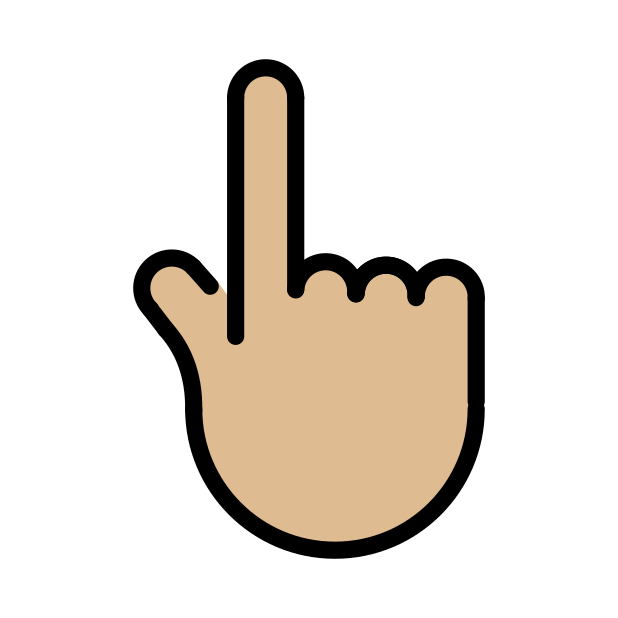
backhand index pointing up: medium-light skin tone